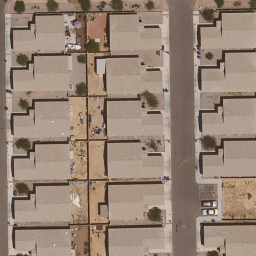
Label: residential